Question: I am trying to make a query in Codeigniter that will allow a user to retrieve a record they submitted in the past to my database.
This is my schema:
<URL>

I am having trouble figuring out what I need to do for some of my tables
1. 1 procedure has 1 or many procedure_event
2. a procedure_event may or may not have use resources
3. 1 procedure has 1 or many staff
I think I need to use Select, Joins for this and I have got some of it completed but for the Many to Many relationships and linked tables I am confused how to do them.
This is what I have got so far in terms of code but it is not returning any rows so I think it is wrong:
'''
public function view_record($record_id)
{
//The criteria used for WHERE is a variable with array of procedure_id = record_id that is passed to function
$criteria = array
(
'procedure_id' => $record_id
);
//this selects the columns from procedure table for use in joins
$this->db->select('procedure.procedure_id, procedure.patient_id, procedure.department_id, procedure.name_id , procedure.dosage_id');
//this is the table I want to use the columns from
$this->db->from ('procedure');
//this joins the patient row that matches its ID to the patient ID in the procedure table
$this->db->join('patient', 'patient.patient_id = procedure.patient_id', 'inner');
//this joins the department row that matches its ID to the patient ID in the procedure table
$this->db->join('department', 'department.department_id = procedure.department_id', 'inner');
//this joins the procedure_name row that matches its ID to the patient ID in the procedure table
$this->db->join('procedure_name', 'procedure_name.procedure_name_id = procedure.name_id', 'inner');
//this joins the dosage row that matches its ID to the patient ID in the procedure table
$this->db->join('dosage', 'dosage.dosage_id = procedure.dosage_id', 'inner');
//this selects the row in procedure table that matches the record number
$this->db->where('procedure_id', $record_id);
/*
Code for other tables:
I need help with
procedure_event, staff, resources, hr
*/
//this part I think is wrong
$result = $this->db->get();
//
if ($result->num_rows >0)
{
echo "There is Data!";
}
else
{
echo "No Data!";
}
'''
}
I get back a message saying however there is data in my tables etc:
So my query so far must be wrong.
Thanks for your time!
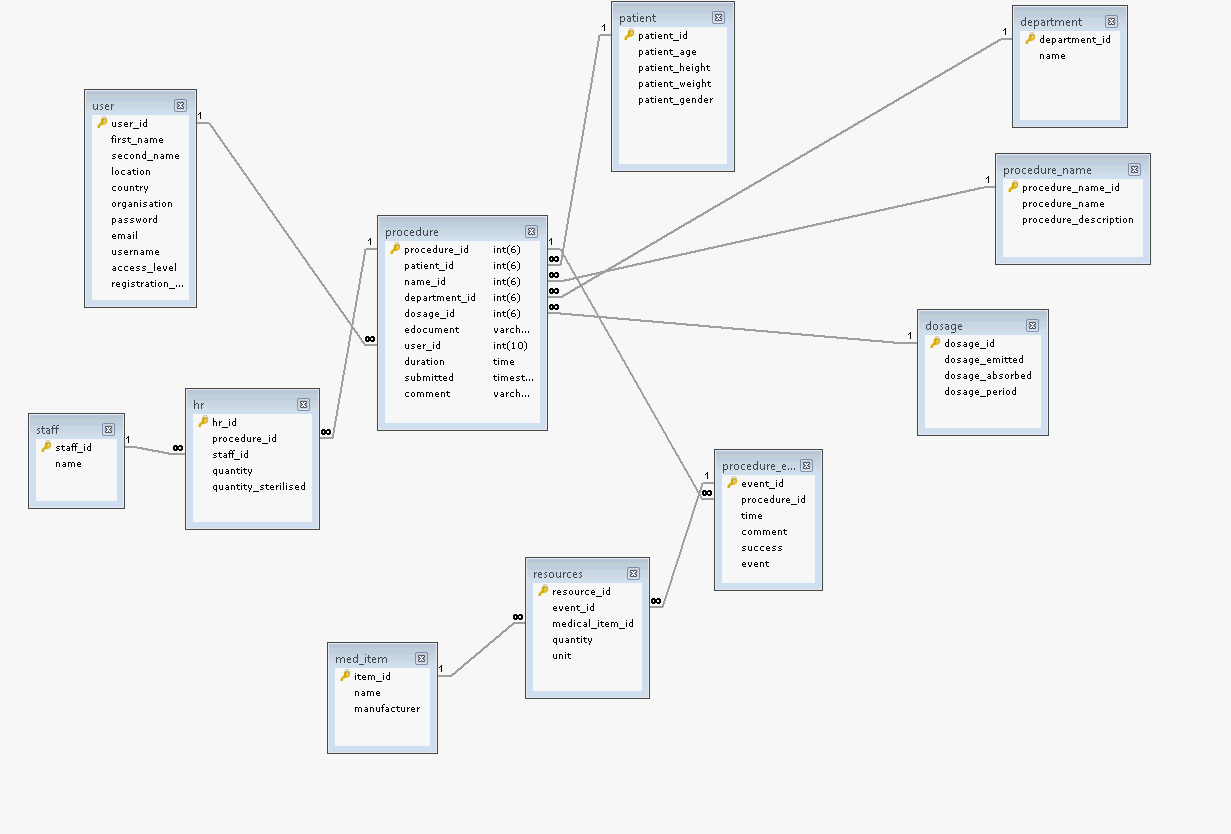
Answer: Firstly, I personally consider it easier to write as complex queries as this on in pure text, rather then using Active Records.
All your joins uses inner; that is that all rows need to find a partner in the other table. If any of these doesn't exist you get 0 rows. Consider using LEFT JOIN, as previously suggested.
Do all of these tables contain data at the moment?
Do need absolutely a partner row in everyone of these tables, or do you count on cases where rows are missing?